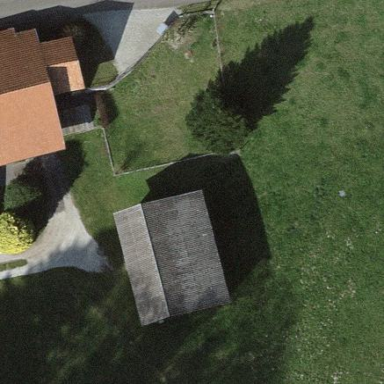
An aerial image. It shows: Shed.